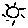
Label: sun